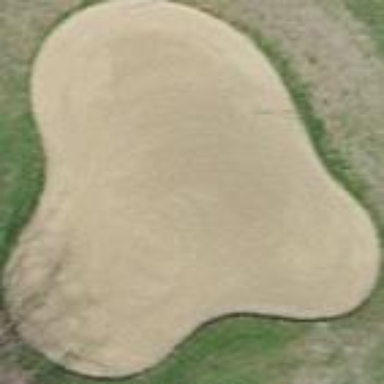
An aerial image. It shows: Golf bunker filled with natural sand.